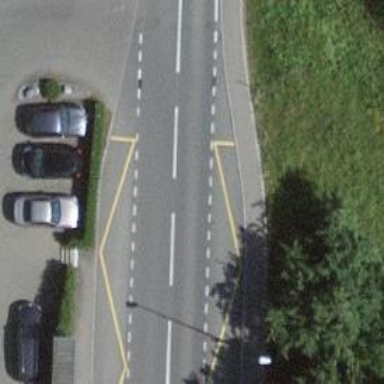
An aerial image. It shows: Bus stop with stop position for public transport.